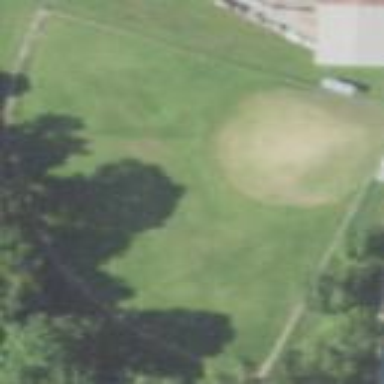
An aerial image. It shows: Baseball field used for baseball sports activities.